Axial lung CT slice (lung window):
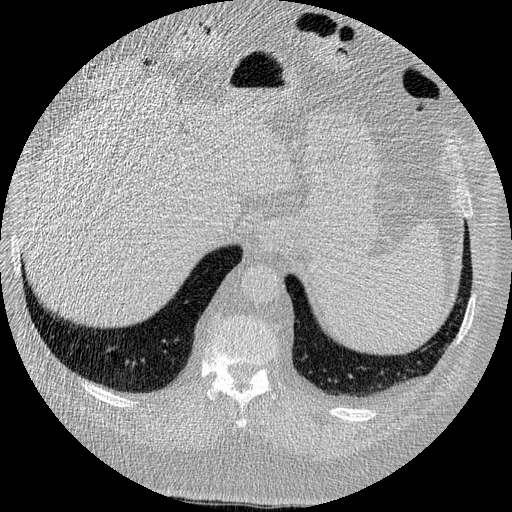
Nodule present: no